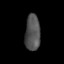
Tissue: lung
Cell type: Epithelial cells
Senescence score: 0.228
Nuclear area (px): 537
Mean DAPI intensity: 81.516